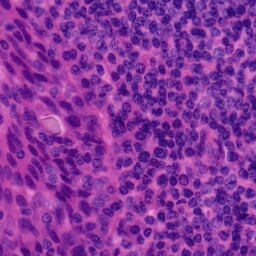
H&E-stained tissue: Tonsil